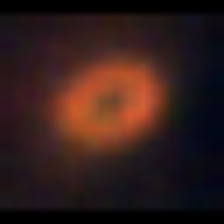
Taxon: NanoPlankton
Group: Other